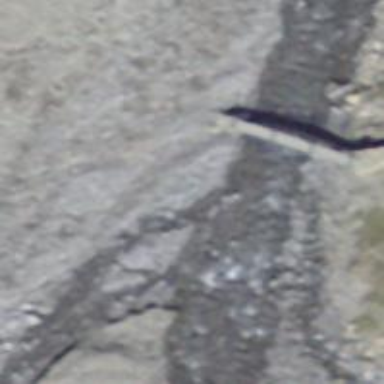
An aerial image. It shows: Path on bridge.